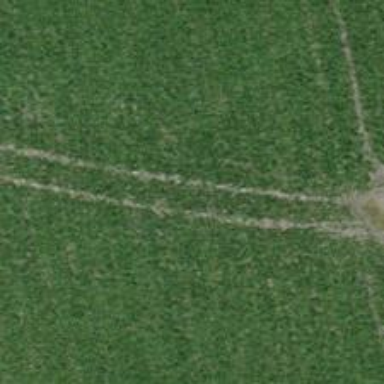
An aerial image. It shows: Dirt track with grade5 tracktype.